Field crop: tomato
Growth stage: 1
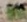
Species: solanum